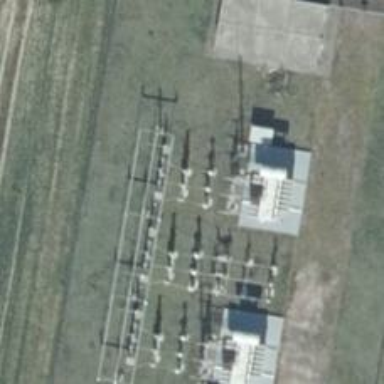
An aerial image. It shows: Power substation surrounded by fence.